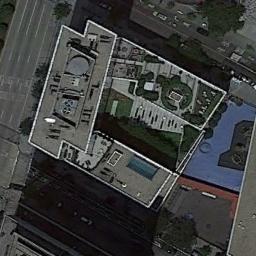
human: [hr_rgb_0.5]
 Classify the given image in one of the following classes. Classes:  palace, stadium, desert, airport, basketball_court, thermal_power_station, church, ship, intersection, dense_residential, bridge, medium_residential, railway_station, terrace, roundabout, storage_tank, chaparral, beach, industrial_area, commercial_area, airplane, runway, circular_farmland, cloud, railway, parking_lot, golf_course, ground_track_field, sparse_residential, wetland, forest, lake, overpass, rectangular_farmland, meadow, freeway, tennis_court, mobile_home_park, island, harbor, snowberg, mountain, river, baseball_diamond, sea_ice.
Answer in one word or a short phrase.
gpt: commercial_area